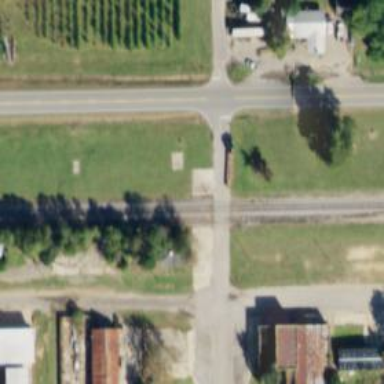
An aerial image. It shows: Railway level crossing.